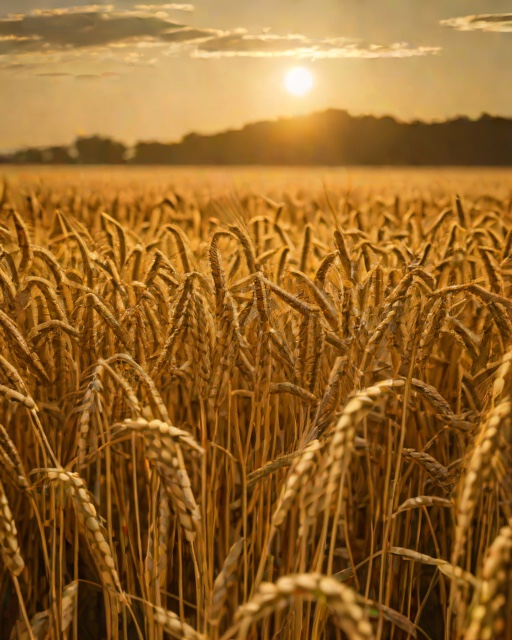
Category: Summer